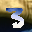
Label: 3